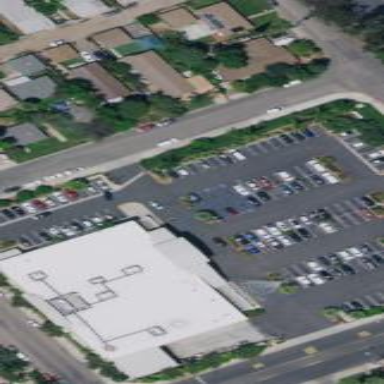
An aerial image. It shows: Retail area.